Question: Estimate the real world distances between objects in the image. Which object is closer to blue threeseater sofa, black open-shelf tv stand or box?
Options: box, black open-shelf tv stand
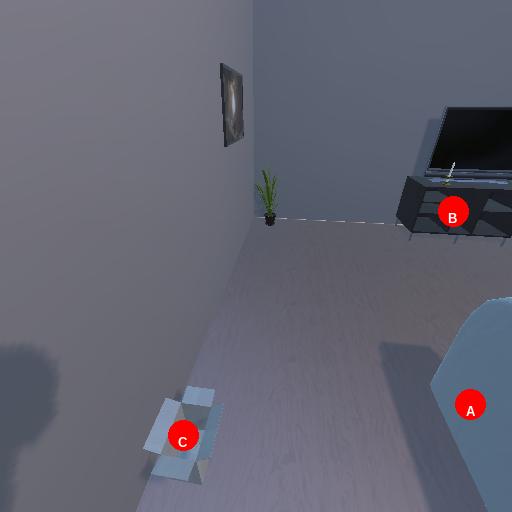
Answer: box